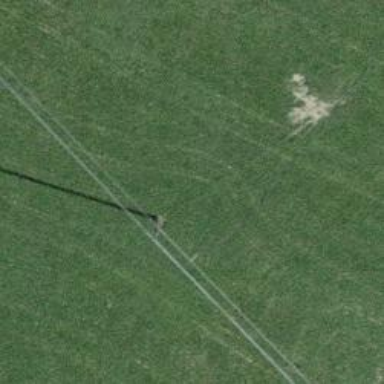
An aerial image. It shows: Minor power line.